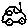
Label: car